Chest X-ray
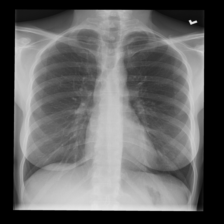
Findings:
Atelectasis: negative
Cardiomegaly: negative
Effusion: positive
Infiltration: positive
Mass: negative
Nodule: negative
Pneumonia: negative
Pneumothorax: positive
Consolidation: negative
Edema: negative
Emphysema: negative
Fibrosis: negative
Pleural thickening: negative
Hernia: negative